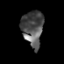
Tissue: prostate
Cell type: T cells
Senescence score: 0.3533
Nuclear area (px): 738
Mean DAPI intensity: 82.673